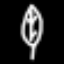
Label: leaf